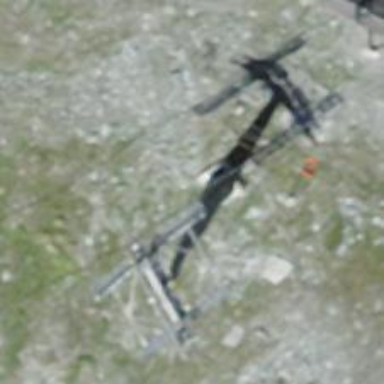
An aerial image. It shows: Pylon used for aerialway.